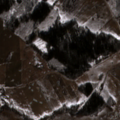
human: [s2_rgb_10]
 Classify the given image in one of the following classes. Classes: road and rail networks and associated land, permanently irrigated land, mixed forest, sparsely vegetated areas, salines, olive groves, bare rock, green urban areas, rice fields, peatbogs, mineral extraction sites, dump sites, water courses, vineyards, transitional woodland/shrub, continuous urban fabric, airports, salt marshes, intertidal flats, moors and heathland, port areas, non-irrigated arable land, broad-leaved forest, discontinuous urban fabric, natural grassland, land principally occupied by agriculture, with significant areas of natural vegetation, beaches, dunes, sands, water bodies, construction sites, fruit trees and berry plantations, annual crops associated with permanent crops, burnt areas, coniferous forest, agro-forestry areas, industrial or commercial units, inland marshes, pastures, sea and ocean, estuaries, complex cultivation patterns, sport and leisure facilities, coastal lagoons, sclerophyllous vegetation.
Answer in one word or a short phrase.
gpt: non-irrigated arable land, complex cultivation patterns, mixed forest